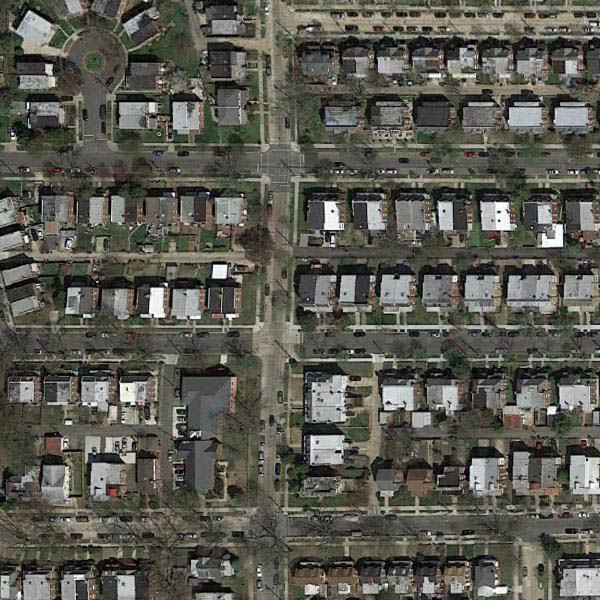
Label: DenseResidential